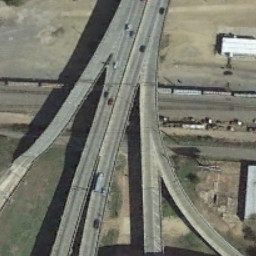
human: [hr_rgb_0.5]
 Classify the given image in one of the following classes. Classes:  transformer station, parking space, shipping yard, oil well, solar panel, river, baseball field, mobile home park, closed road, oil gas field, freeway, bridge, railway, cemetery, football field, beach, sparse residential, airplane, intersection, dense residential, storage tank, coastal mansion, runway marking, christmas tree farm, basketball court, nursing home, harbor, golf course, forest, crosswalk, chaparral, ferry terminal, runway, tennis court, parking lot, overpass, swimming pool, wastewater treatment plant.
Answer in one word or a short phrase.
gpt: overpass